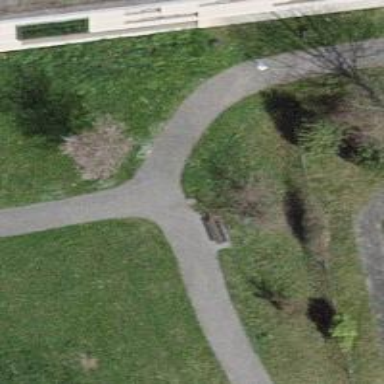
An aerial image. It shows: Bench for seating.